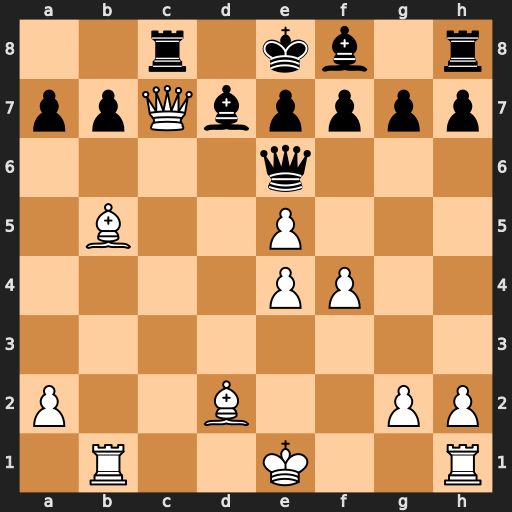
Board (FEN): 2r1kb1r/ppQbpppp/4q3/1B2P3/4PP2/8/P2B2PP/1R2K2R
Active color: w
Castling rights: Kk
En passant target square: -
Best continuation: Qxc8#